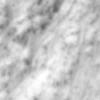
Label: no_change